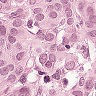
Metastatic tissue present: yes